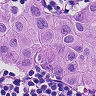
Metastatic tissue present: yes